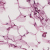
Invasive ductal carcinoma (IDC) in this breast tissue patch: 0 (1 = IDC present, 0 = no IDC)